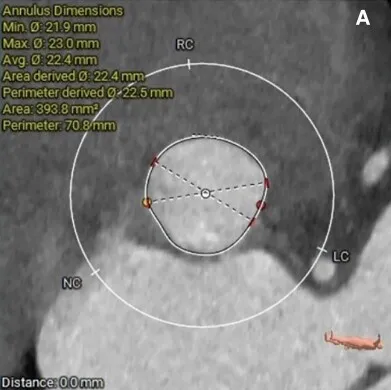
Aortic computer tomography before transcatheter aortic valve replacement. Calcification is mainly distributed at the bottom of the right coronary cusp and non-coronary cusp, extending into the middle of the valve leaflet, left coronary sinus leaflet, and at the confluence of the two sinuses. Annulus.
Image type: radiology (ct)